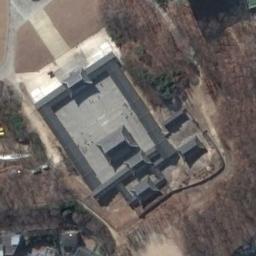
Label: palace